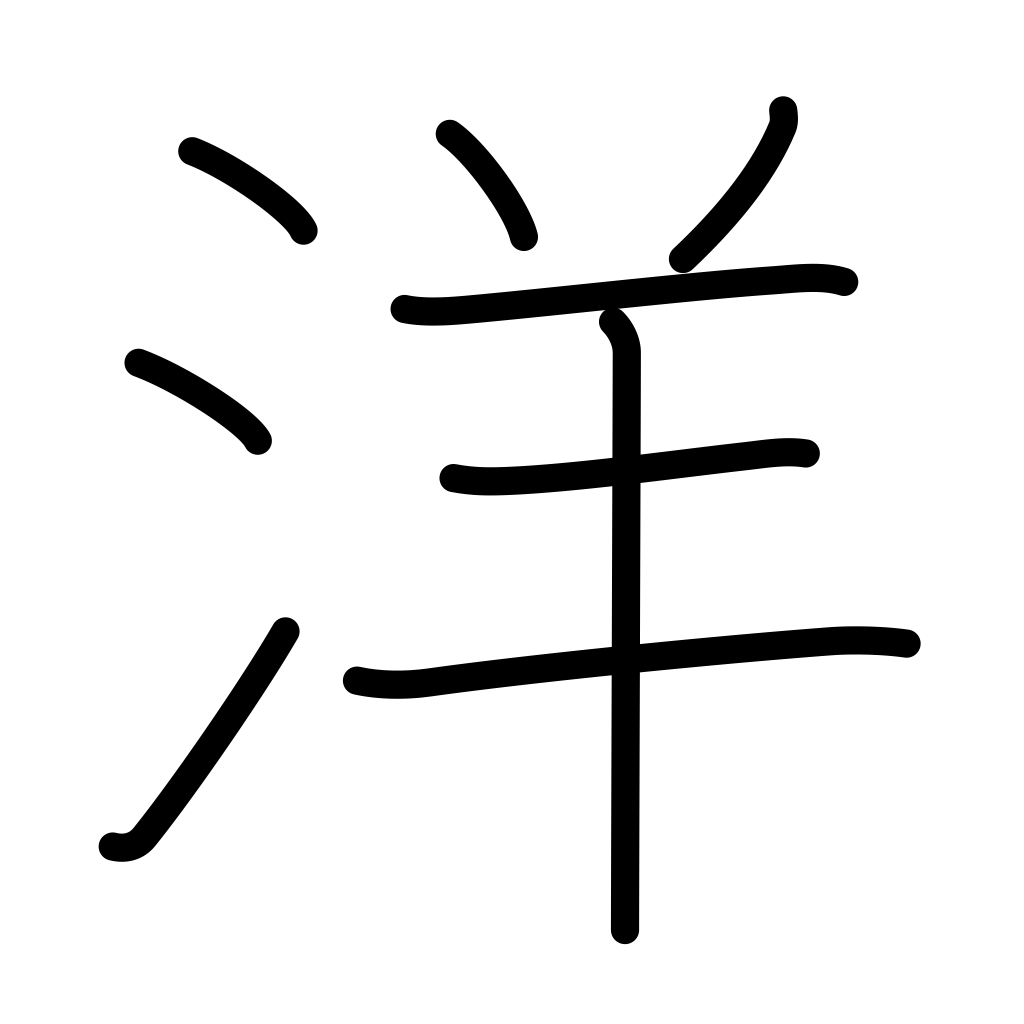
Meaning: ocean, sea, foreign, Western style